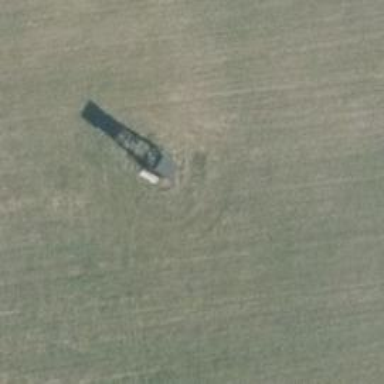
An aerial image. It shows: Hunting stand.